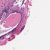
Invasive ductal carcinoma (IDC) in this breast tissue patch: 0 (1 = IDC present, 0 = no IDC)